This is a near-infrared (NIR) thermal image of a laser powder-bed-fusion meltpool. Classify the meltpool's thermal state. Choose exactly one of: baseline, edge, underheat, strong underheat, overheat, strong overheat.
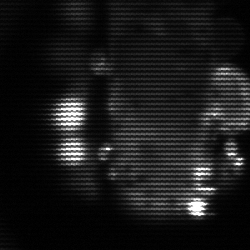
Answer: strong underheat